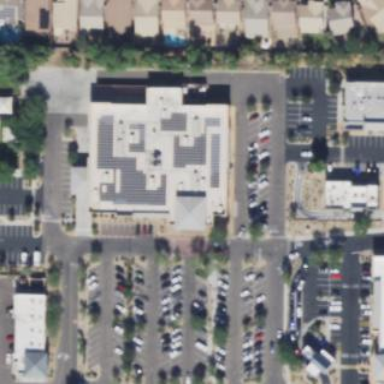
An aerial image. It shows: Supermarket building.